Question: I need to place a button immediately above a dynamically populated UIViewTable. It feels right to not populate the first cell (row 0), but rather utilize the header area, so I use the UITableViewDelegate method to programmatically create a UIView containing a UIButton:
'''
- (UIView *)tableView:(UITableView *)tableView viewForHeaderInSection:(NSInteger)section
{
UIView *headerView = [[[UIView alloc] initWithFrame:CGRectMake(0,0, 320, 44)] autorelease]; // x,y,width,height
UIButton *reportButton = [UIButton buttonWithType:UIButtonTypeRoundedRect];
reportButton.frame = CGRectMake(80.0, 0, 160.0, 40.0); // x,y,width,height
[reportButton setTitle:@"rep" forState:UIControlStateNormal];
[reportButton addTarget:self
action:@selector(buttonPressed:)
forControlEvents:UIControlEventTouchDown];
[headerView addSubview:reportButton];
return headerView;
}
'''
However, as depicted below, the button is not given the necessary space (I expected the height of the header to adhere to the 44 argument).
What is wrong here? I should add that the UITableView is created in a separate XIB-file.

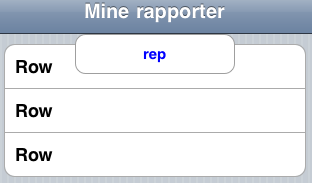
Answer: You also have to implement <URL> on your table view delegate.